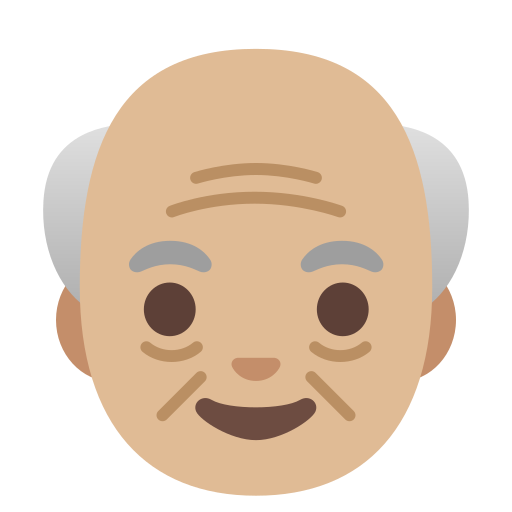
Emoji: 👴🏼